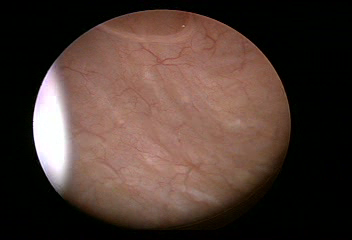
Modality: WLC
Class: Foreign bodies
Subclass: AirBubble
Bladder cancer association: No
Annotated structures: Air bubble